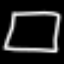
Label: square